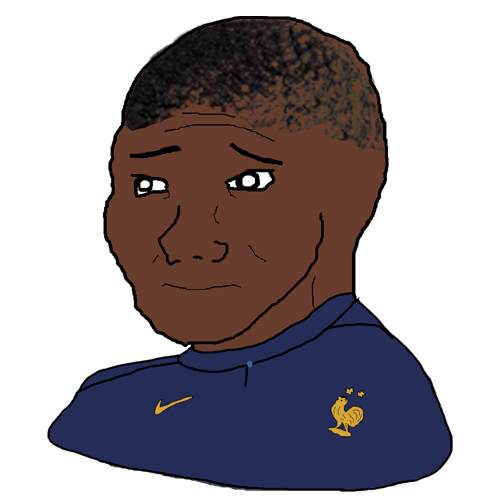
Label: 5_Blackjak